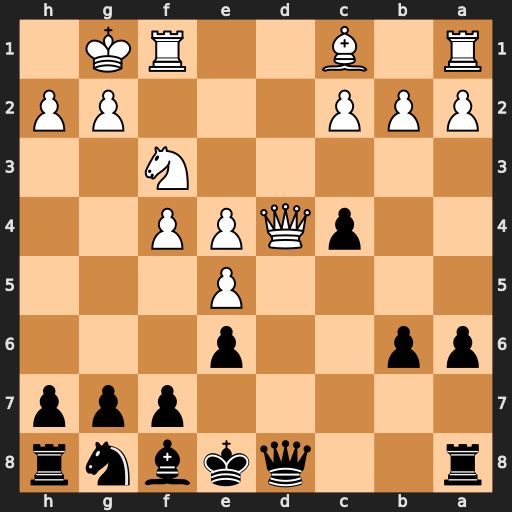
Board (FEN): r2qkbnr/5ppp/pp2p3/4P3/2pQPP2/5N2/PPP3PP/R1B2RK1
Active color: b
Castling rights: kq
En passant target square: -
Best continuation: Bc5 Qxc5 bxc5